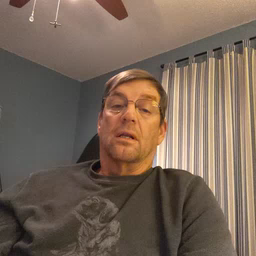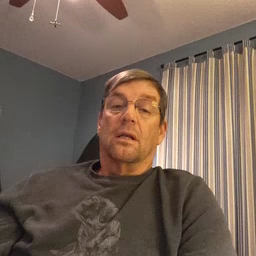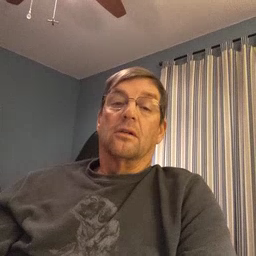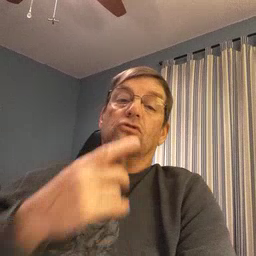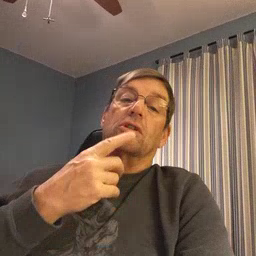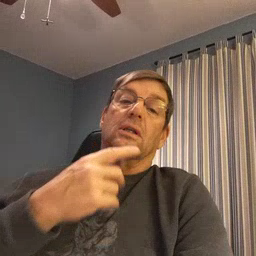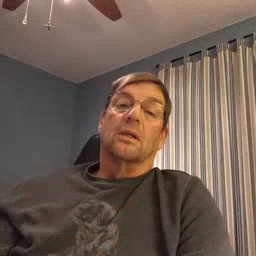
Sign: chin